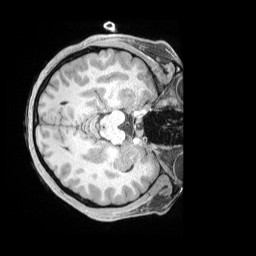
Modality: T1w
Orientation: axial
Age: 35
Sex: female
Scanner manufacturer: siemens
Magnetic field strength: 3 T
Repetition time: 2 s
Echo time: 0.00211 s